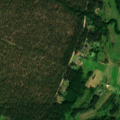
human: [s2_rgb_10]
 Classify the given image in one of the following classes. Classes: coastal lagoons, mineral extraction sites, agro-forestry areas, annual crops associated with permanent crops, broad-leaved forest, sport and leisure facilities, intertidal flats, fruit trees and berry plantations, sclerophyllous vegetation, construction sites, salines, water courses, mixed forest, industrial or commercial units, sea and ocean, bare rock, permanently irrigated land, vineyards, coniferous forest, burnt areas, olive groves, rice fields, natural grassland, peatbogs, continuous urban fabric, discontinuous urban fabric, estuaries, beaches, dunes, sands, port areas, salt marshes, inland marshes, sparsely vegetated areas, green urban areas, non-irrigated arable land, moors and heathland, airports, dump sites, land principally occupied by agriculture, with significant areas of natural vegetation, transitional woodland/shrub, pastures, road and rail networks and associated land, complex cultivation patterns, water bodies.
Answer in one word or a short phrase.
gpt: land principally occupied by agriculture, with significant areas of natural vegetation, coniferous forest, mixed forest, transitional woodland/shrub